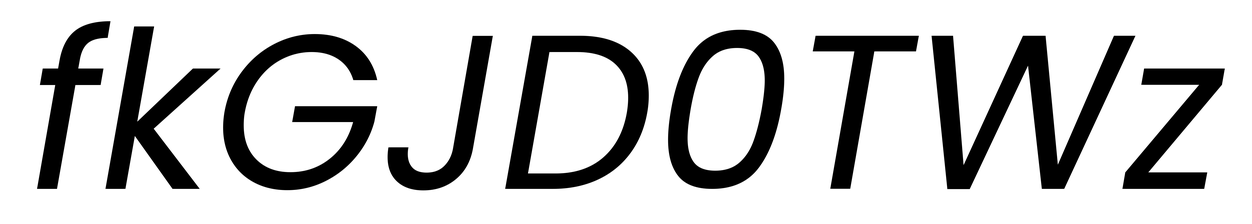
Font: Poppins-Italic